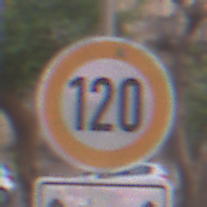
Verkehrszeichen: Geschwindigkeit120
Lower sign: LaengeEinerStrecke2
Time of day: MorningAfternoon
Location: Outdoor (Urban)
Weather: PartlyCloudy
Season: NotSpecified
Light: Natural